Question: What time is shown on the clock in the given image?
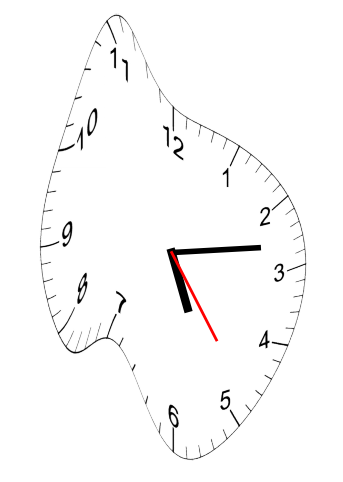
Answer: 05:13:24